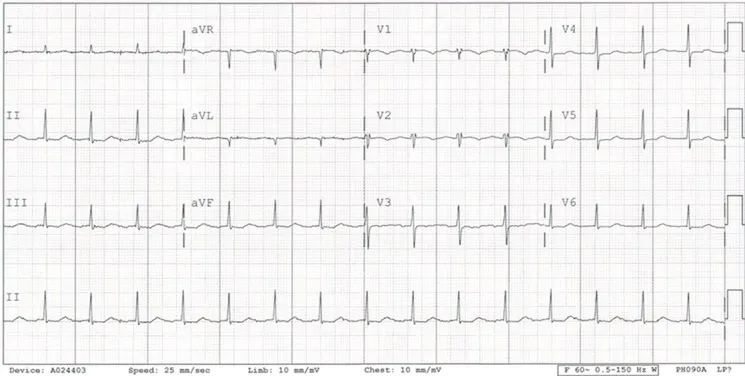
EKG (post-op).
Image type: electrography (ekg)